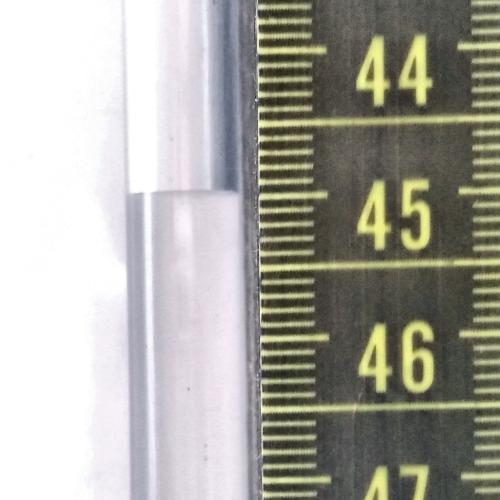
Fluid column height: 45.0 cm